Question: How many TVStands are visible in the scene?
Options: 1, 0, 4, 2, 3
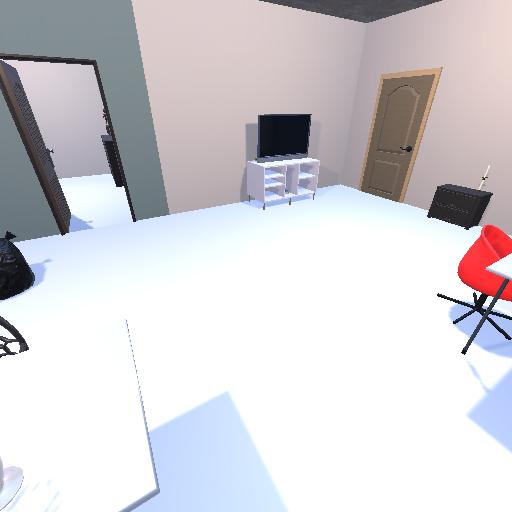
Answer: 1